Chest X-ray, PA view. Patient: 66 years old, sex M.
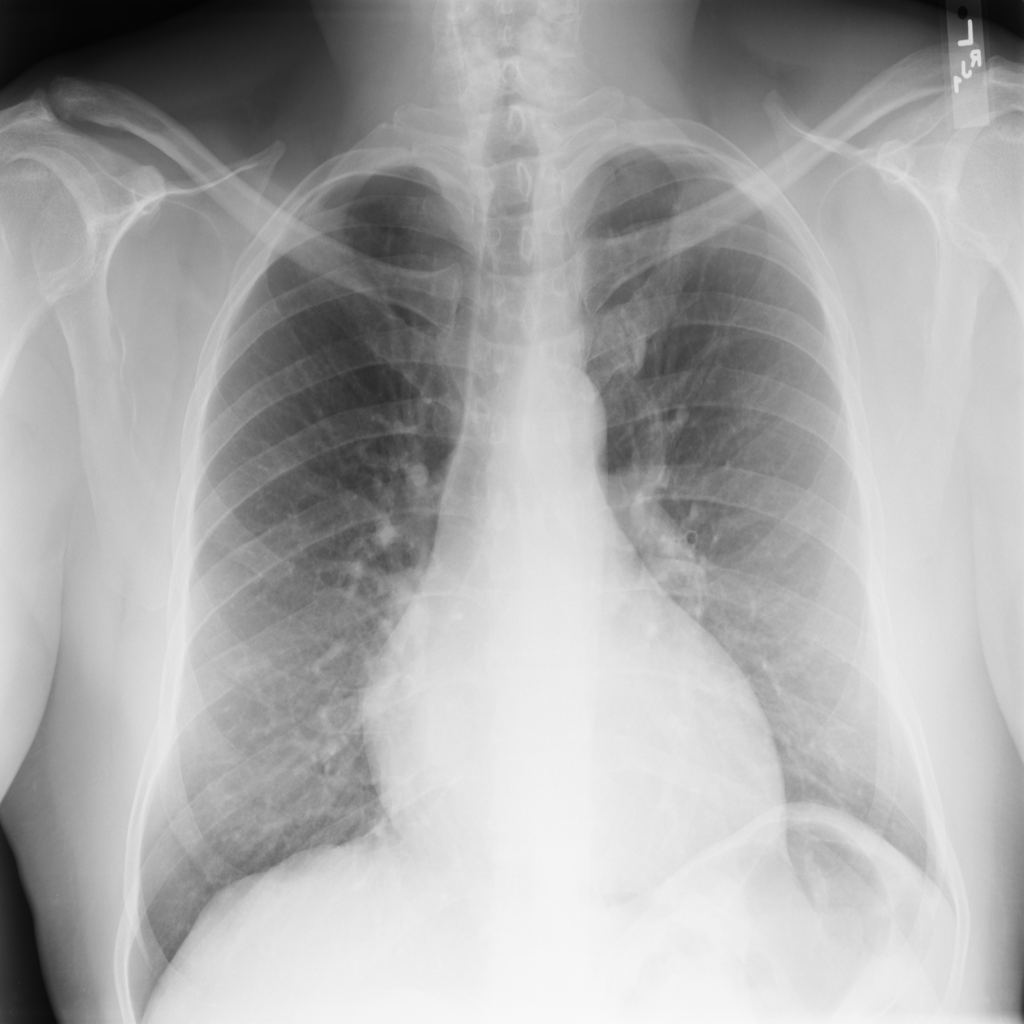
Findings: No Finding